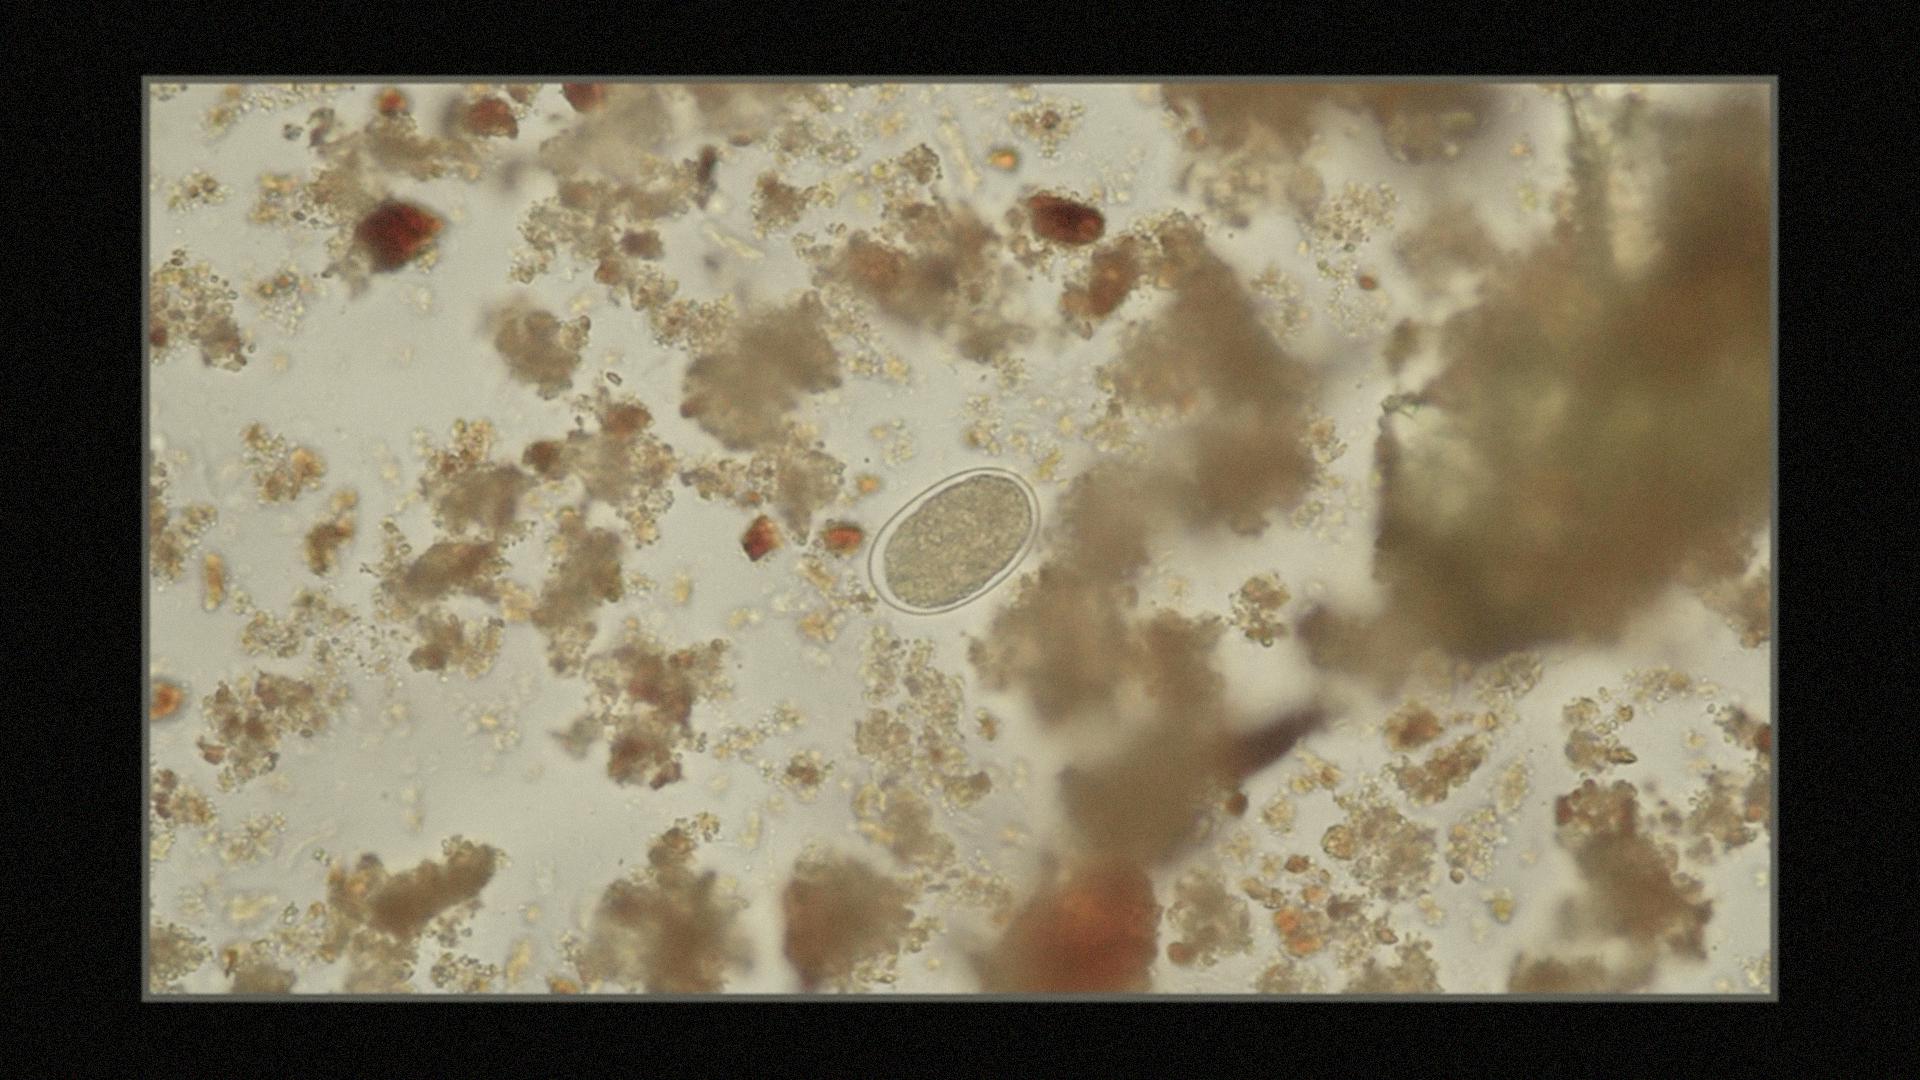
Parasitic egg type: Hookworm egg